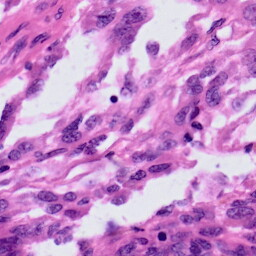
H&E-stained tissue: Skin